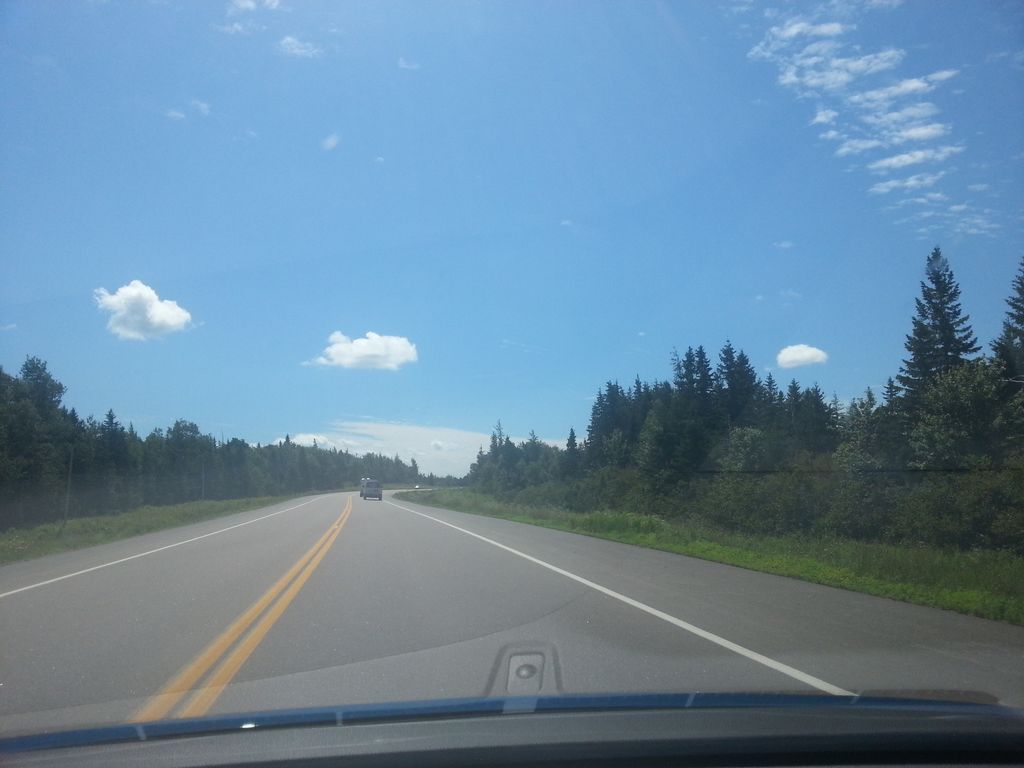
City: charlottetown